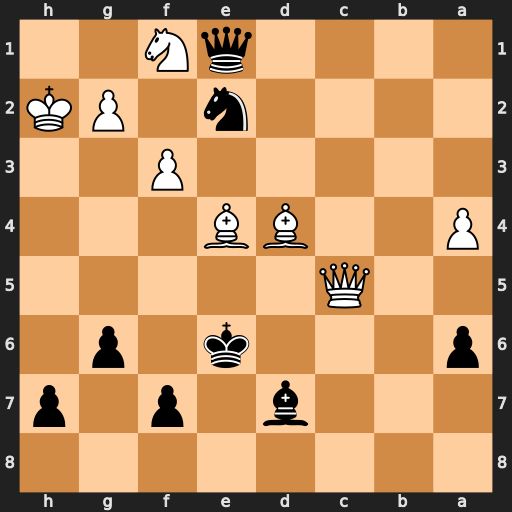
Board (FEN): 8/3b1p1p/p3k1p1/2Q5/P2BB3/5P2/4n1PK/4qN2
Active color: b
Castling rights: -
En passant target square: -
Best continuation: Qh4#